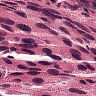
Metastatic tissue present: yes